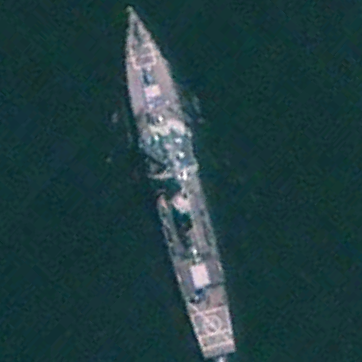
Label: destroyer